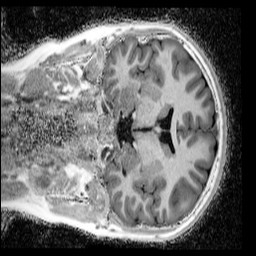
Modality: UNIT1_denoised
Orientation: coronal
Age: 12
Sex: female
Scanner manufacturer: siemens
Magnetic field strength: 3 T
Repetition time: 4 s
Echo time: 0.00299 s